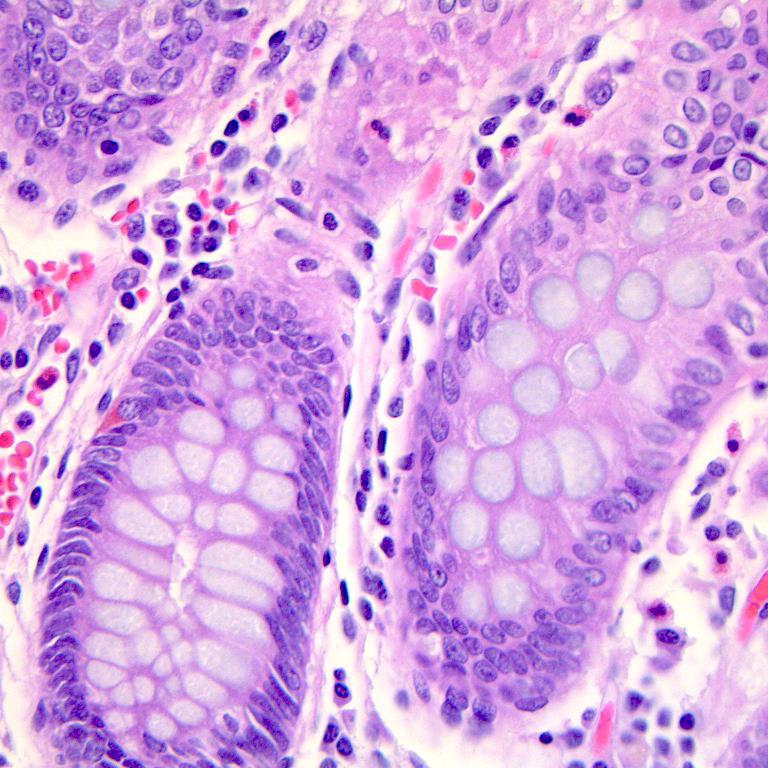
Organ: colon
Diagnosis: benign